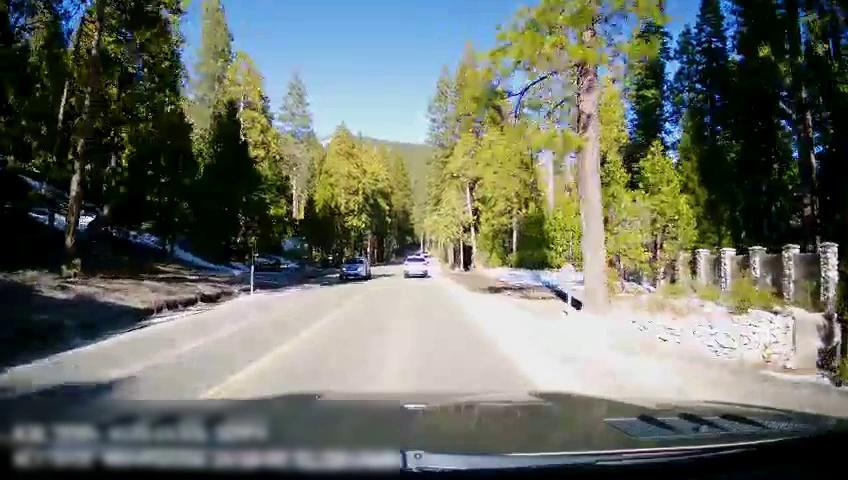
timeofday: Day
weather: Sunny
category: Drivable Space
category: Vehicles | SUV
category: Vehicles | SUV
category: Lanes | Opposite Lane
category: Lanes | Opposite Lane